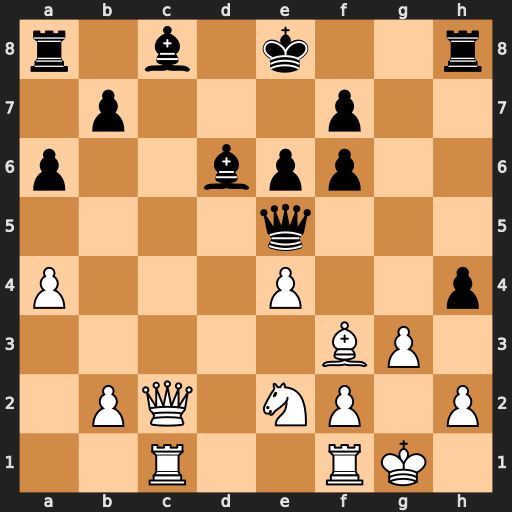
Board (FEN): r1b1k2r/1p3p2/p2bpp2/4q3/P3P2p/5BP1/1PQ1NP1P/2R2RK1
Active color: w
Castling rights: kq
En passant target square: -
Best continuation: Qxc8+ Rxc8 Rxc8+ Ke7 Rxh8